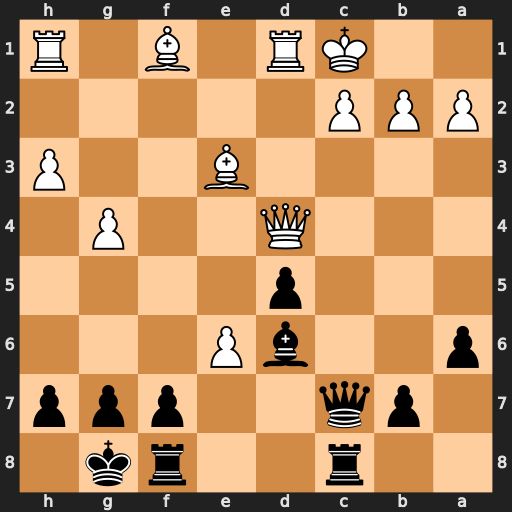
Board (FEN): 2r2rk1/1pq2ppp/p2bP3/3p4/3Q2P1/4B2P/PPP5/2KR1B1R
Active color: b
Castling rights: -
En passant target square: -
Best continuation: Qxc2#